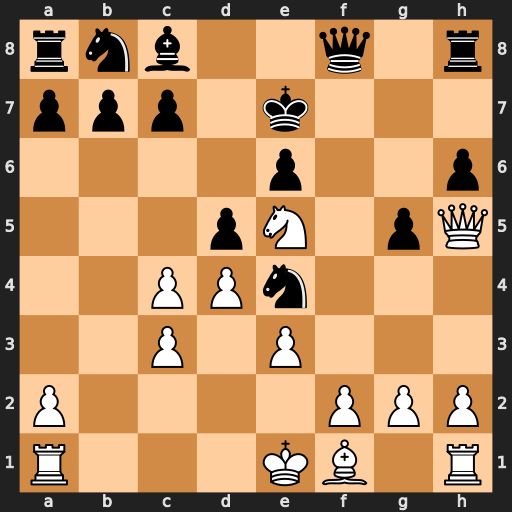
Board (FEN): rnb2q1r/ppp1k3/4p2p/3pN1pQ/2PPn3/2P1P3/P4PPP/R3KB1R
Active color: w
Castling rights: KQ
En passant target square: -
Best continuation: Ng6+ Kd8 Nxf8